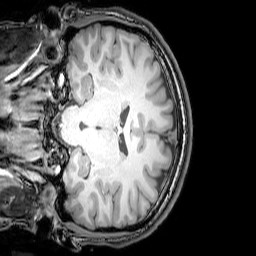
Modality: T1w
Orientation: coronal
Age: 26
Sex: male
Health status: healthy
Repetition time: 0.081 s
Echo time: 0.037 s